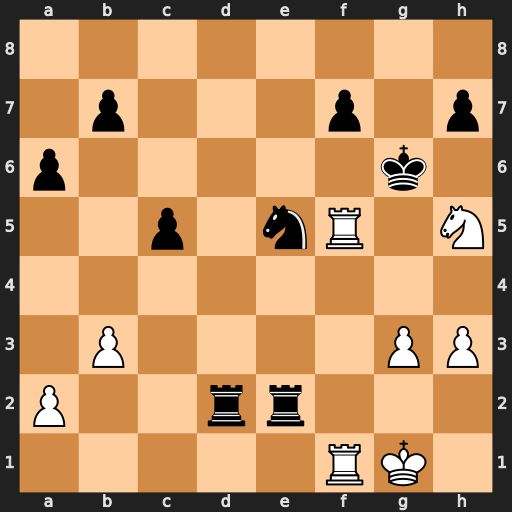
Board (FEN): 8/1p3p1p/p5k1/2p1nR1N/8/1P4PP/P2rr3/5RK1
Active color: w
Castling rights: -
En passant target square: -
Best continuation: Rf6+ Kxh5 R1f5#